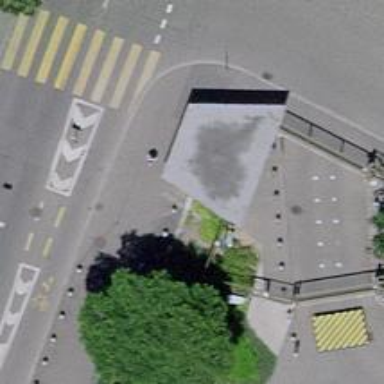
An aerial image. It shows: Bollard barrier.